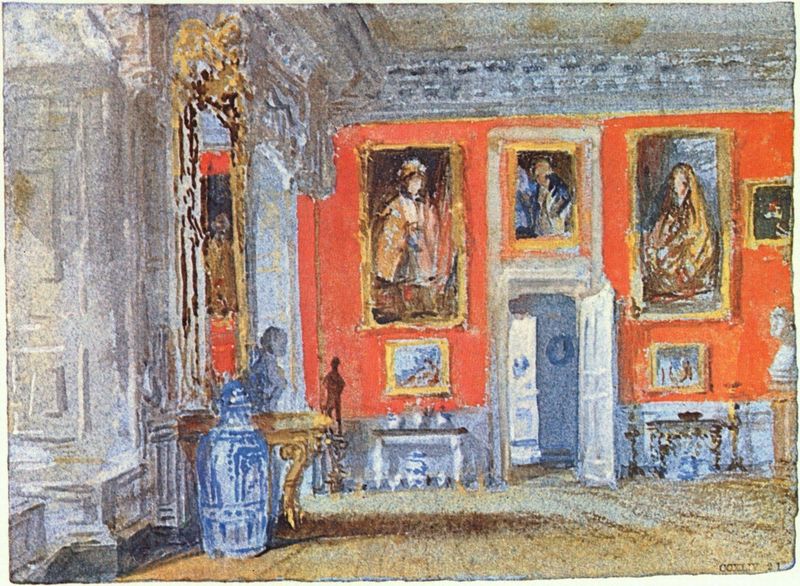
Titel: Ein Salon
Künstler: William Turner
Standort: London
Institution: British Museum
Schlagwörter: blau, gemälde, kopf, mann, schatten, aquarell, impressionismus, braun, fenster, frau, grau, hell, kreide, licht, orange, pastell, raum, skizze, tisch, tische, tür, weiss, zeichnung, zimmer, blick, haus, rot, schloss, beige, ornament, wand, barock, rahmen, sockel, bild, goldrahmen, innenraum, möbel, porträt, spiegel, tischdecke, gräser, halme, spiegelung, büsche, boden, figur, gold, interieur, decke, rokoko, schräg, genre, kamin, keramik, skulptur, vase, schweif, farbig, bilder, bilderrahmen, papier, ecke, kaminsims, türen, parkett, grafik, graphik, türe, dielen, saal, figuren, tapete, holzboden, büste, atelier, stuck, vasen, durchgang, lichteinfall, tor, galerie, wände, gang, nische, porzellan, palast, porträts, staub, koloriert, entwurf, portraits, architrav, fries, villa, sims, gesims, skulpturen, dekce, sturz, spiele, sammlung, kassetten, museum, stuckdecke, geöffnet, bild im bild, bildergalerie, büsten, statuetten, gefäße, louvre, gesichtslos, fesnter, staue, offene tür, gallerie, aquarelliert, rocaille, ausstattung, auqarell, hoher raum, bodenvase, korridor, standvase, petersburger hängung, schlass, rote wand, bildgalerie, stcukdecke, wandvertafelung, case, die blaue vase, vase auf dem boden, blaue töne, tür wand, offene türe, verschwor,m,em